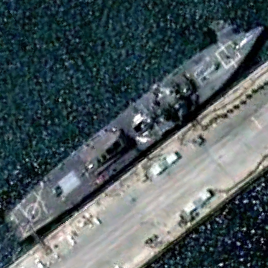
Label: destroyer